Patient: sex F, age 41
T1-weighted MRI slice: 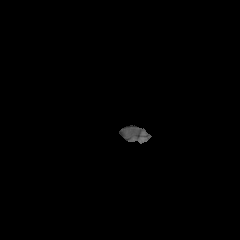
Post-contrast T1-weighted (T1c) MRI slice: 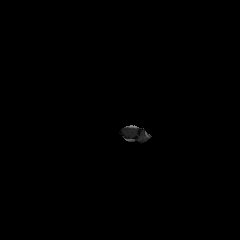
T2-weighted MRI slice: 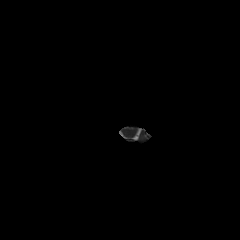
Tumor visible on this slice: no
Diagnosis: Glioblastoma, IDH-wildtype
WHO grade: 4